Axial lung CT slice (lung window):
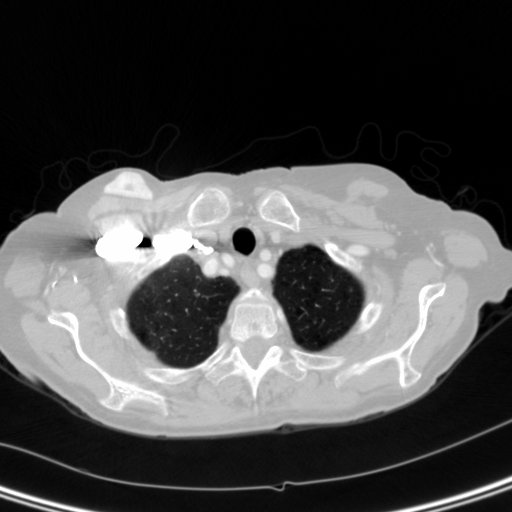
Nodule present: no